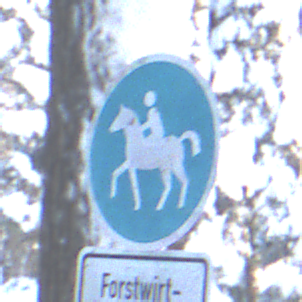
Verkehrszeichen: Reitweg
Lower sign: BesondereFahrzeugeUndTransportgueter7
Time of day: MorningAfternoon
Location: Outdoor (Nature)
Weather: Clear
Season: Winter
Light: Natural